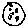
Label: moon